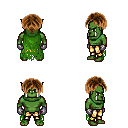
a pixel art fantasy rpg character, male body template, orc, green skin, green tattered cape, gold greaves, brown parted hairstyle, metal gloves, four views (front, back, left, right), 2x2 character sprite sheet, small pixel art, hard edges, no anti-aliasing